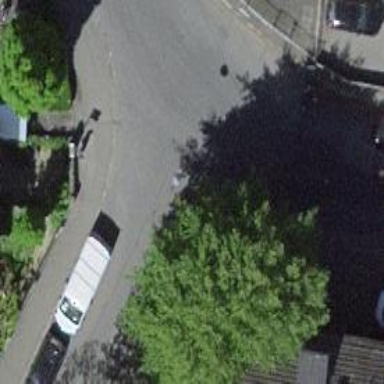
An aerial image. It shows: Residential road with asphalt surface and separate sidewalk.